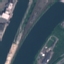
Label: River